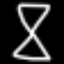
Label: hourglass